Field crop: maize
Growth stage: 2
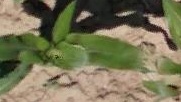
Species: maize